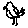
Label: bird